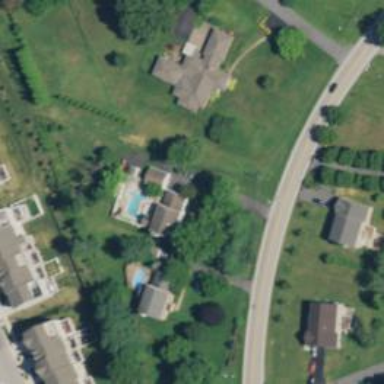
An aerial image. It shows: Driveway.